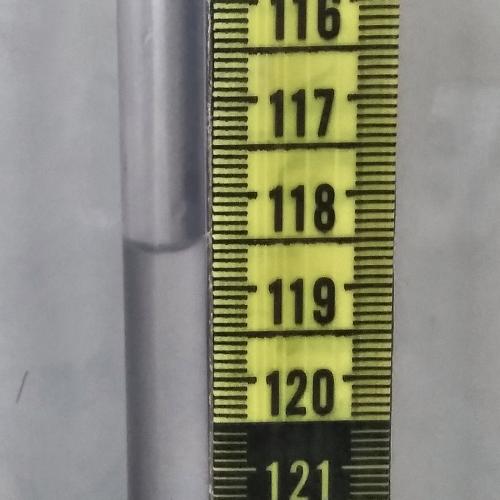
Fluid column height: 118.6 cm